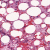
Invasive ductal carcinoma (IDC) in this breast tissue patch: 0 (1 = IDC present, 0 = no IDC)